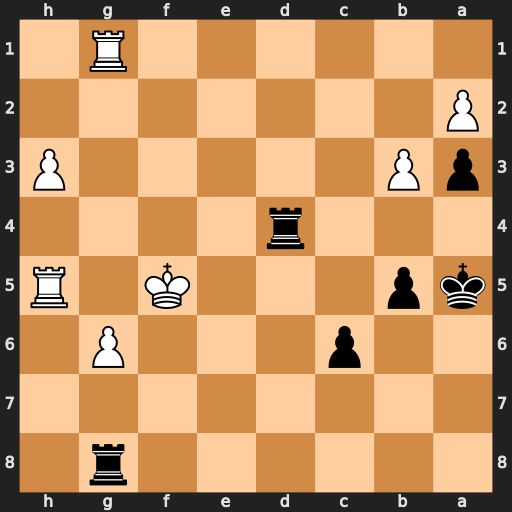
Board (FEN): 6r1/8/2p3P1/kp3K1R/3r4/pP5P/P7/6R1
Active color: b
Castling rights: -
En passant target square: -
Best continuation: Rd5+ Kf6 Rxh5